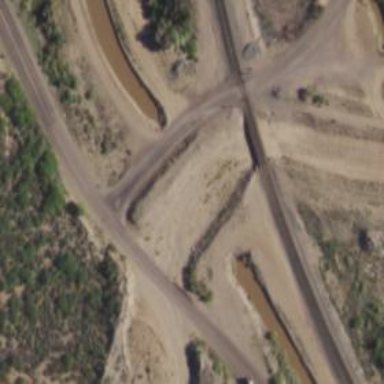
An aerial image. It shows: Culvert underpass for canal.